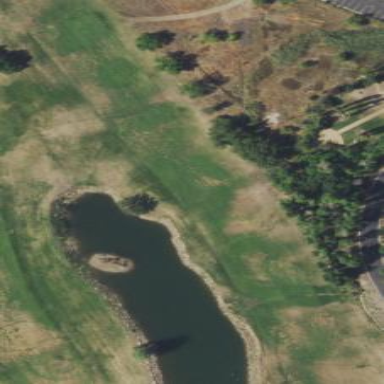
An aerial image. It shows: Neatly mowed grass fairway in golf course area.